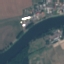
Land use / land cover: River